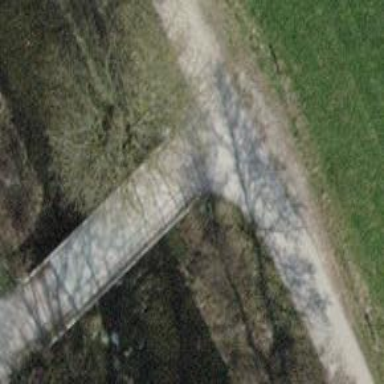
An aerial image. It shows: Track on concrete bridge with grade1 track type.